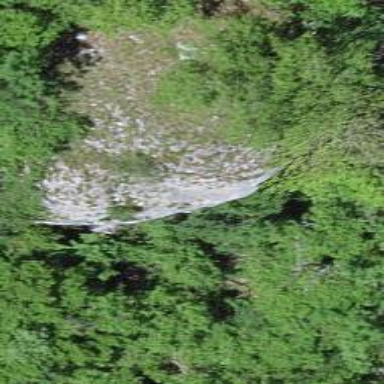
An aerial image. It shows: Natural cliff.